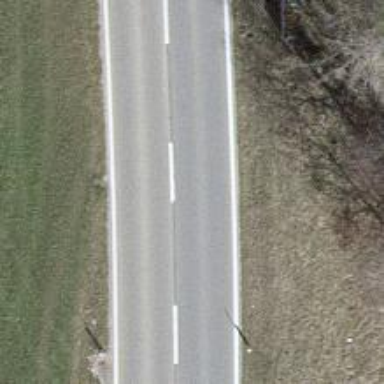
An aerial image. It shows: Primary highway.